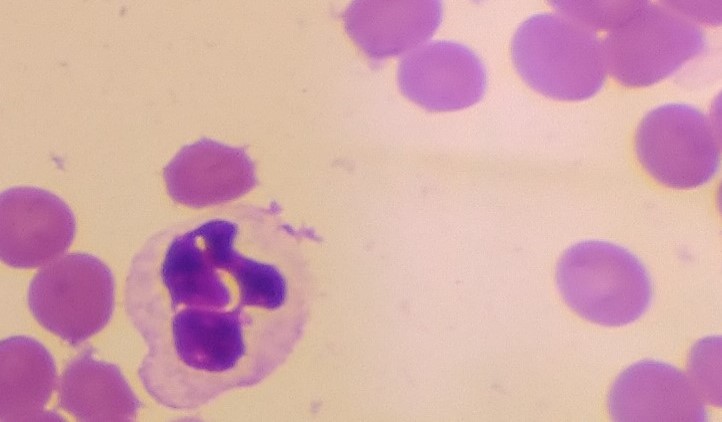
White blood cell type: Neutrophil